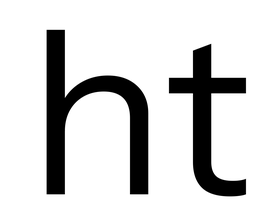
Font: InstrumentSans_Regular